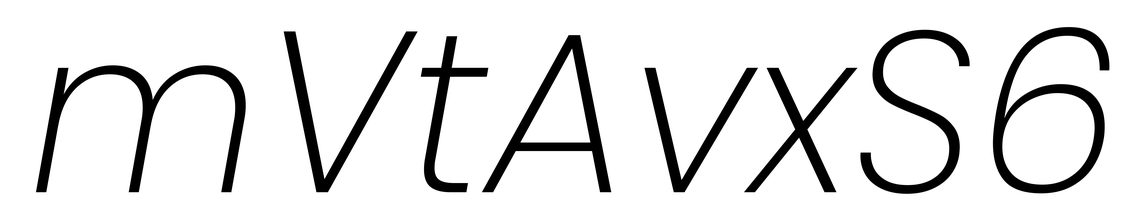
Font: Poppins-ExtraLightItalic